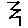
Label: zigzag